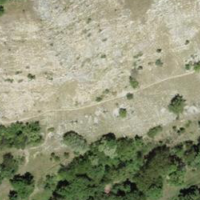
EUNIS habitat code: 45
Species observed at this site:
Potentilla verna
Passer domesticus
Fringilla coelebs
Lanius collurio
Sylvia atricapilla
Ptyonoprogne rupestris
Carduelis carduelis
Columba palumbus
Turdus merula
Issoria lathonia
Globularia bisnagarica
Emberiza cia
Saponaria ocymoides
Parus major
Phoenicurus ochruros
Orchis purpurea
Delichon urbicum